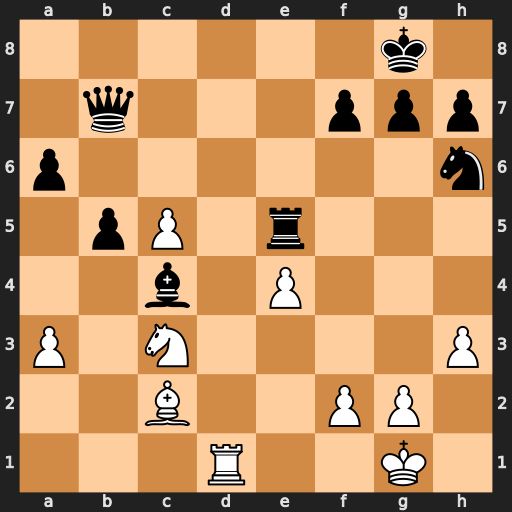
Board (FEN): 6k1/1q3ppp/p6n/1pP1r3/2b1P3/P1N4P/2B2PP1/3R2K1
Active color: w
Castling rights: -
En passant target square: -
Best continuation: Rd8+ Re8 Rxe8#